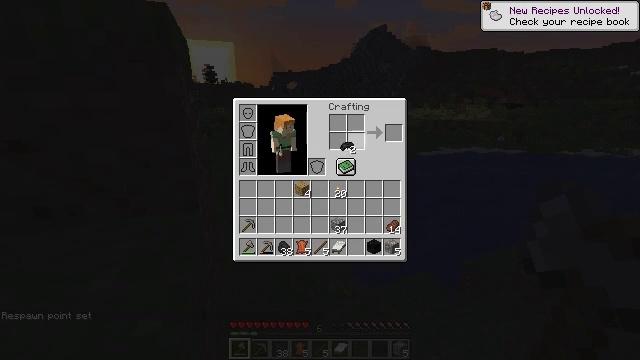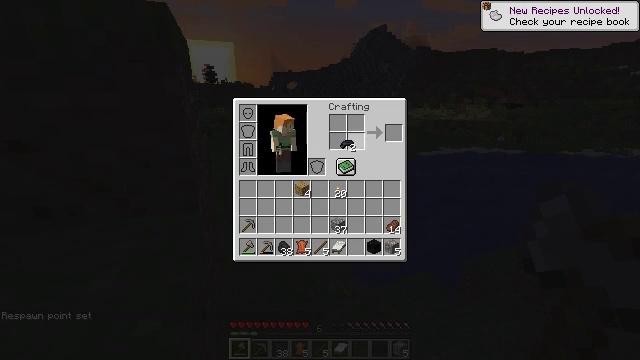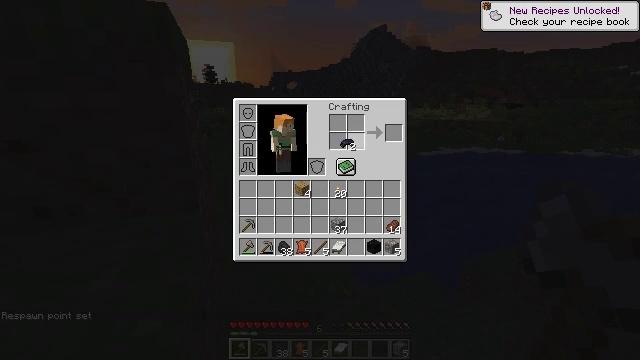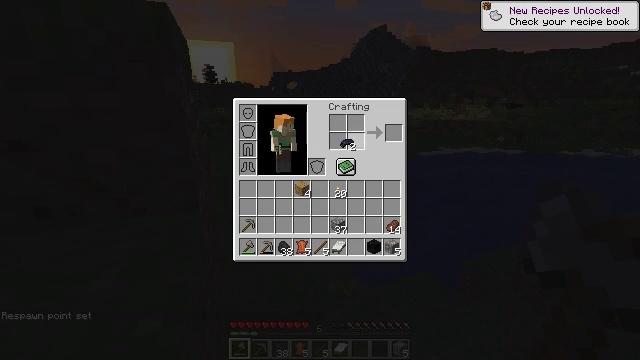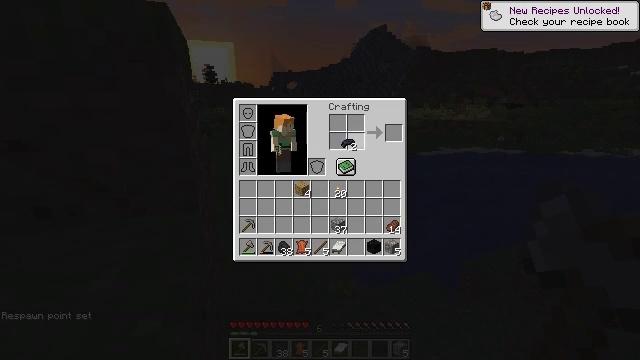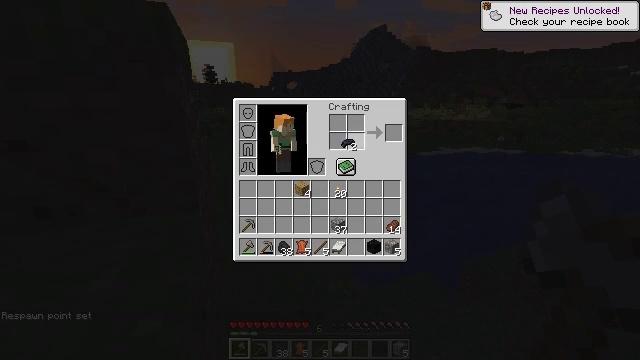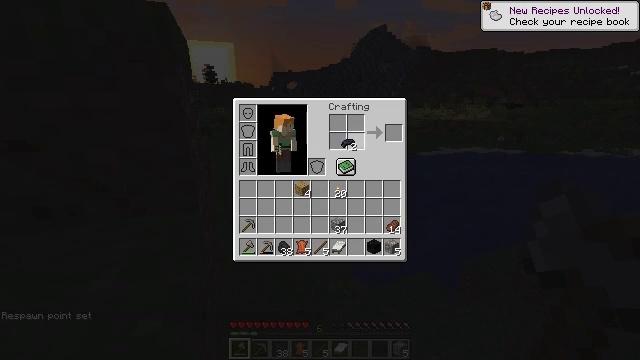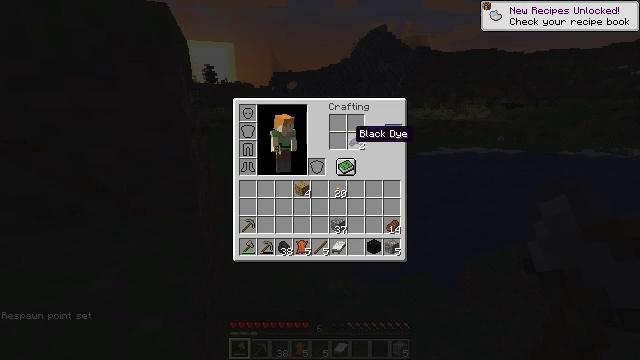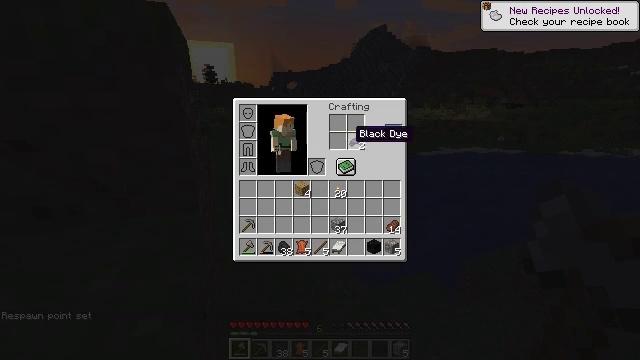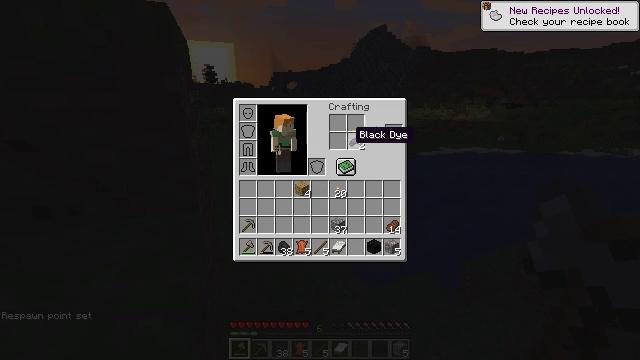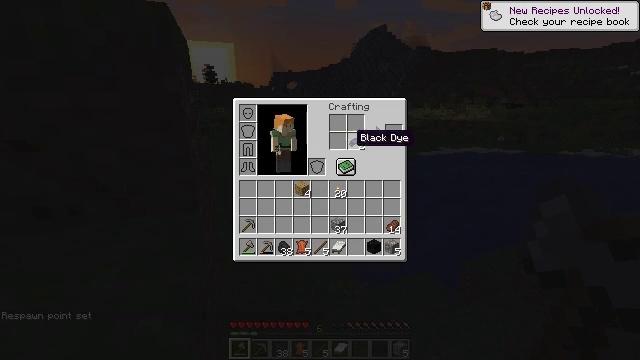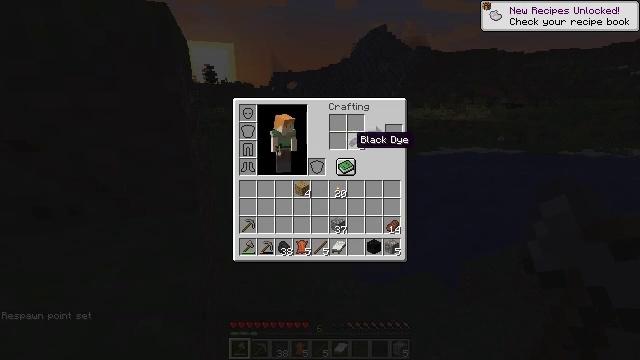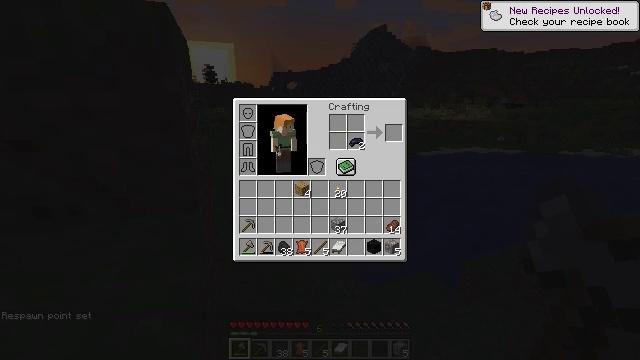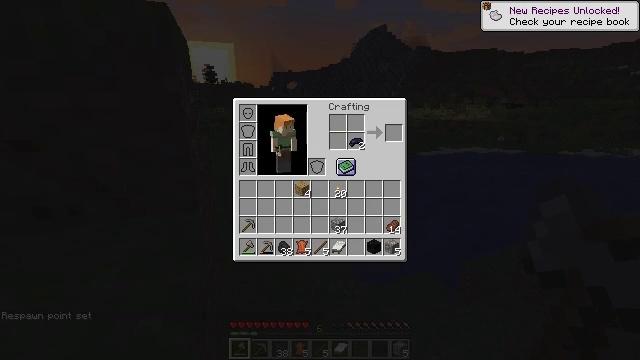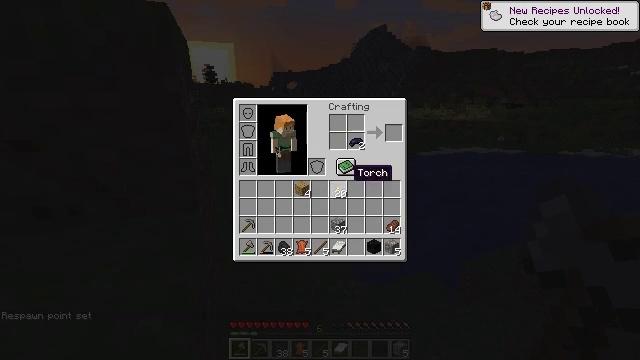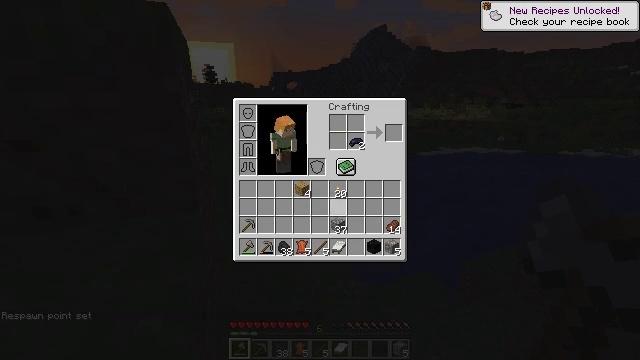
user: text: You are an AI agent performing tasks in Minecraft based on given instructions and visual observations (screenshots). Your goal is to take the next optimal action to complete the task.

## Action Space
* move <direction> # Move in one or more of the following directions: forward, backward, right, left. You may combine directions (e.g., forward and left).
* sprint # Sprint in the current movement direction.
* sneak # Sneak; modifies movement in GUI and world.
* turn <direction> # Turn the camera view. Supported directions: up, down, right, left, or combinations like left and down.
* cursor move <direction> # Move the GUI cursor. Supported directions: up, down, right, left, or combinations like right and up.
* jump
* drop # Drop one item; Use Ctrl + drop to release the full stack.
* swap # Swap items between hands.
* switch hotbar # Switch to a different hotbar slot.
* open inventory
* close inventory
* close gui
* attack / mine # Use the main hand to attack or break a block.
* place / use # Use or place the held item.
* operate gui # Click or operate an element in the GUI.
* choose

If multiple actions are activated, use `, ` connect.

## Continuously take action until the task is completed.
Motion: motion action
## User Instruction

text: Craft a black bed.
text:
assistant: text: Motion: no_op
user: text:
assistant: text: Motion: no_op
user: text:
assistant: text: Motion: operate gui
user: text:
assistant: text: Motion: operate gui
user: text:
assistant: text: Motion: operate gui
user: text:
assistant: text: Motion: operate gui
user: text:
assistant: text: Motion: no_op
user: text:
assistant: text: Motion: no_op
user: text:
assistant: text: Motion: no_op
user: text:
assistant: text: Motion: no_op
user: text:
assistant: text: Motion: no_op
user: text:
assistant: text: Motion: no_op
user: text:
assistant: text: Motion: cursor move down
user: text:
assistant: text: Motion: cursor move down
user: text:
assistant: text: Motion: cursor move down
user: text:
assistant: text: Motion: cursor move down
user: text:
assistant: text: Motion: no_op
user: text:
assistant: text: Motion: no_op
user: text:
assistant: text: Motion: no_op
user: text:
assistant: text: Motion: cursor move down
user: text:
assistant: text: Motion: cursor move down
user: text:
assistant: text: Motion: no_op
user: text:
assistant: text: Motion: operate gui
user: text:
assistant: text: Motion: operate gui
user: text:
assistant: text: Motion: operate gui
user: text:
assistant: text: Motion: cursor move up
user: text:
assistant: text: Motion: cursor move up
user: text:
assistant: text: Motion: cursor move up
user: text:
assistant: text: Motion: no_op
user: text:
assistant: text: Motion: cursor move up